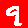
Digit: 9